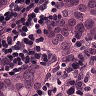
Metastatic tissue present: yes